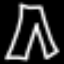
Label: pants